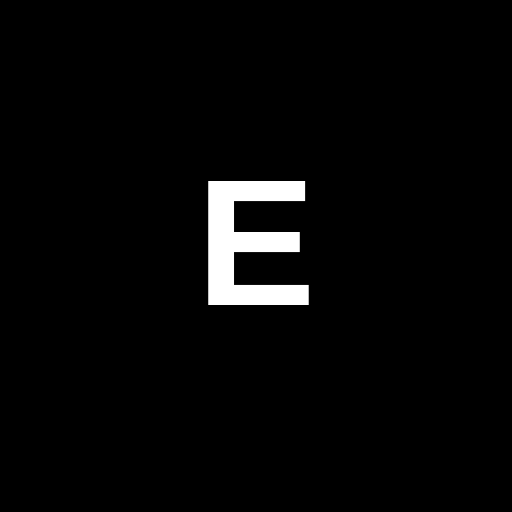
Character: E
Unicode: U+0045 (LATIN CAPITAL LETTER E)